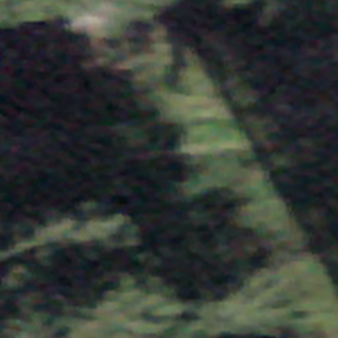
Label: other